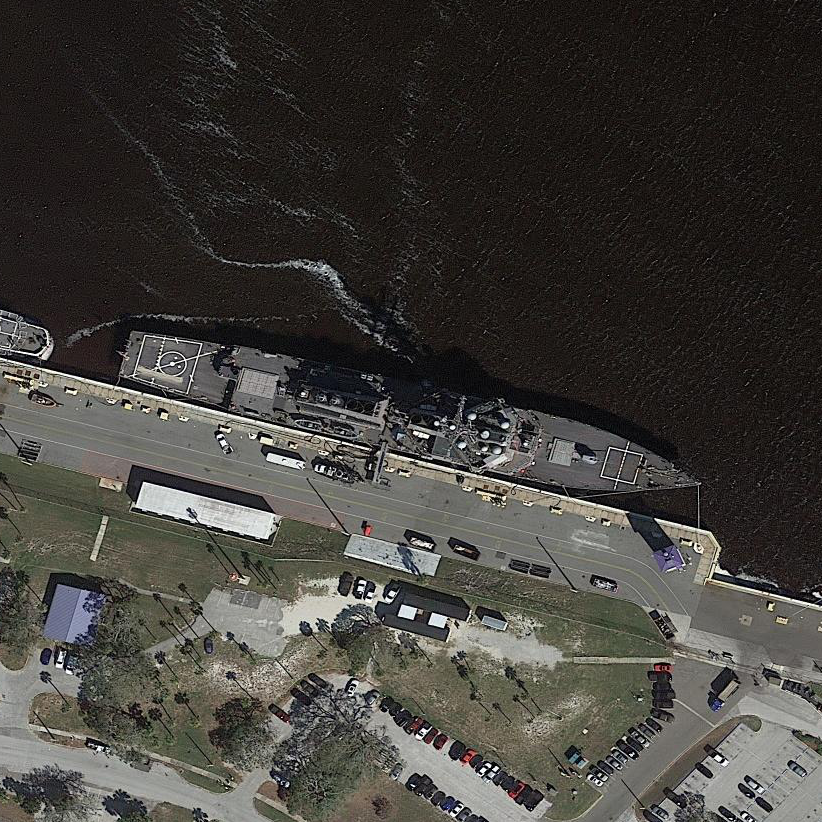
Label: destroyer